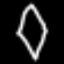
Label: diamond